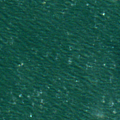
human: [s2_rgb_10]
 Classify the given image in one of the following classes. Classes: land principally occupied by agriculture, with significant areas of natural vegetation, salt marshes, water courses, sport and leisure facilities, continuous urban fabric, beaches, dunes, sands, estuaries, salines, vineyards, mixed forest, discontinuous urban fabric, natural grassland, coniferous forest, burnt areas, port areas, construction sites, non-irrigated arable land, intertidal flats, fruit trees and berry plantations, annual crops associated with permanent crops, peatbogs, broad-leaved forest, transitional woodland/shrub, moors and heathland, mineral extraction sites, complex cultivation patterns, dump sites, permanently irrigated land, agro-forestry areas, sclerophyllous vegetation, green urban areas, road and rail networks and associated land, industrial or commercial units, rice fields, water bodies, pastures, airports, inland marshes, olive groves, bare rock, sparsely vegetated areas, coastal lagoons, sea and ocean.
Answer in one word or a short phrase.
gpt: sea and ocean